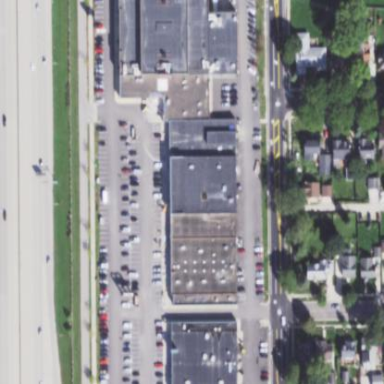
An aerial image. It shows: Commercial building housing mall.